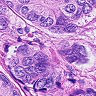
Metastatic tissue present: yes